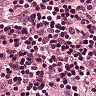
Metastatic tissue present: no